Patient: sex F, age 67
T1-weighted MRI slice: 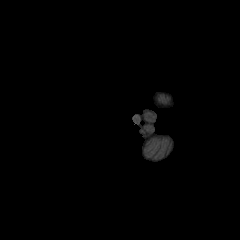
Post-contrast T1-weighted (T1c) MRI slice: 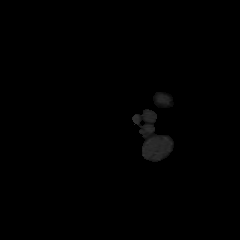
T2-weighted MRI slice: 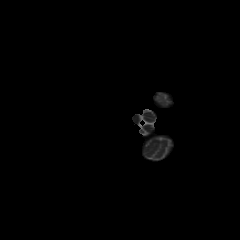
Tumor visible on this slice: no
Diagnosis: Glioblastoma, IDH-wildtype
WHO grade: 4